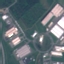
Land use / land cover: Industrial